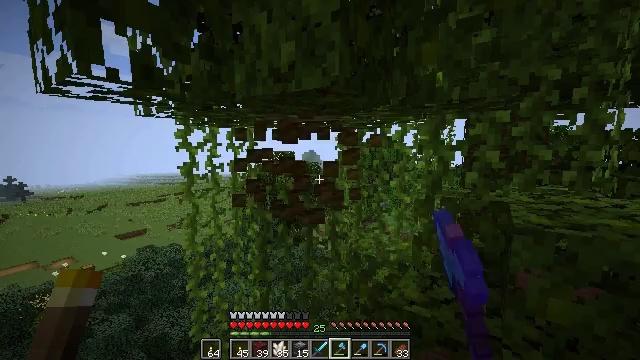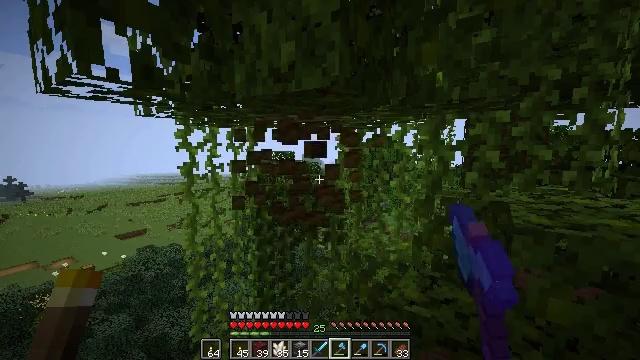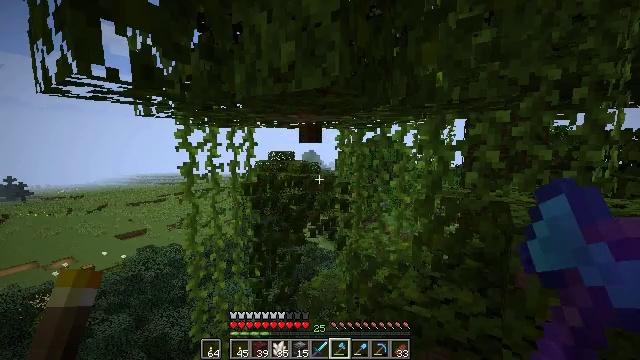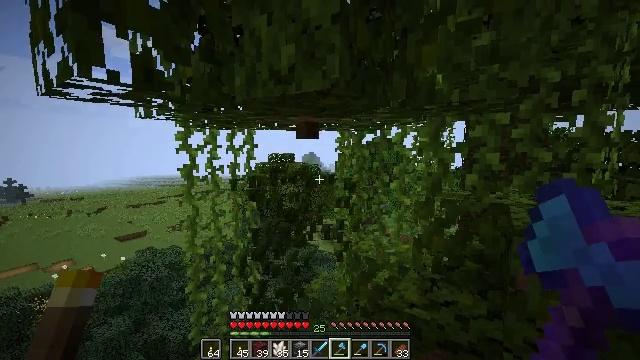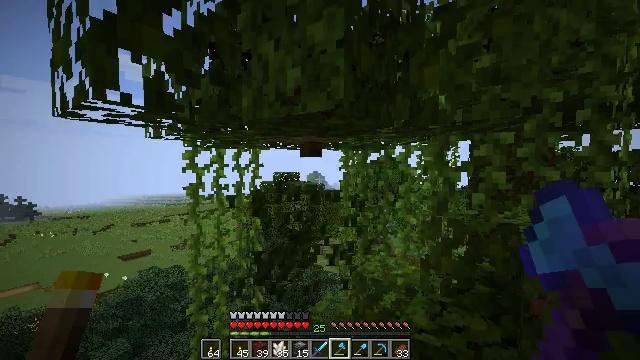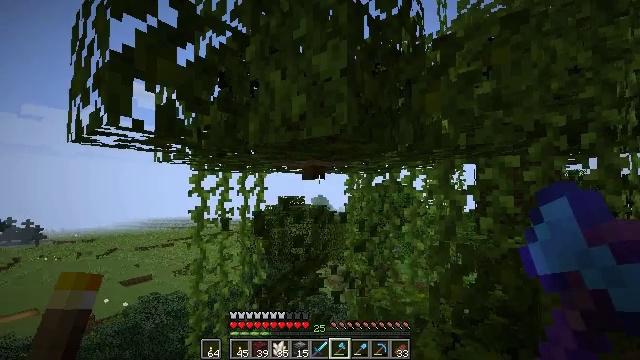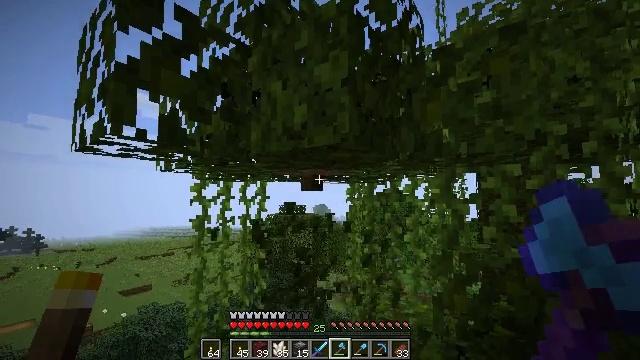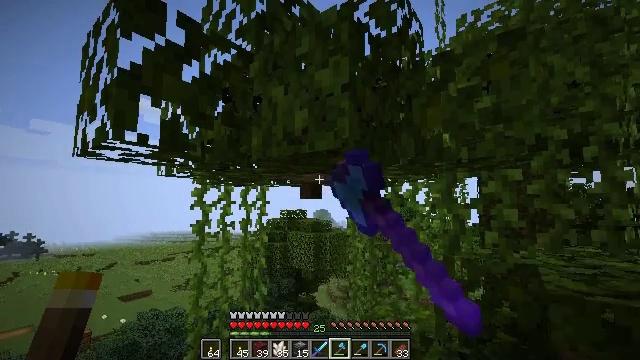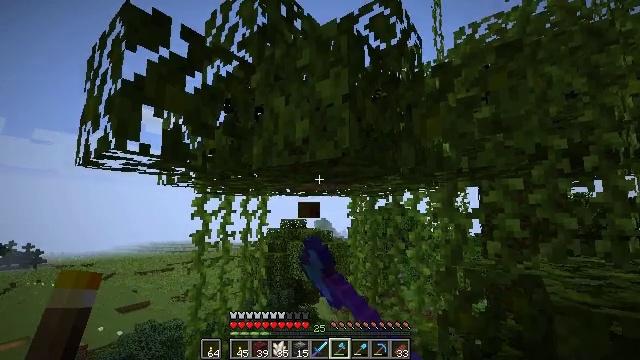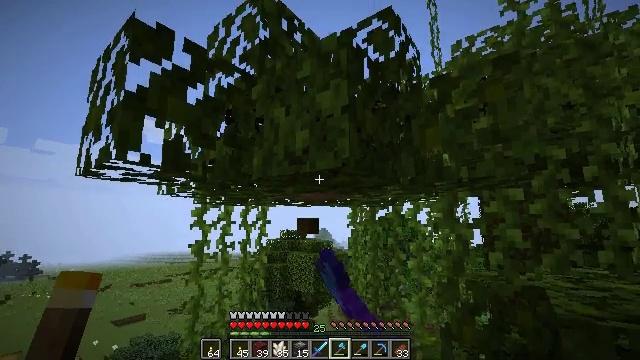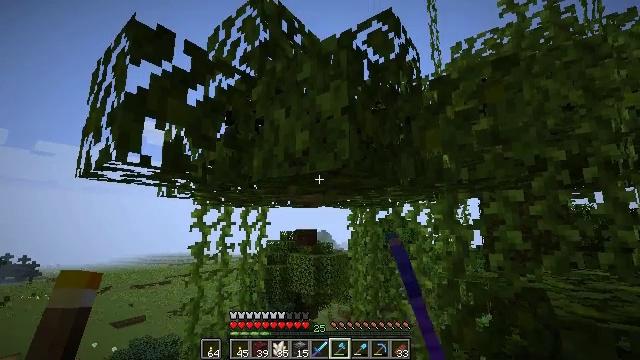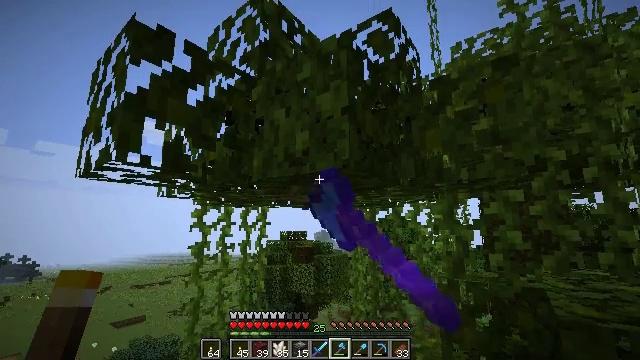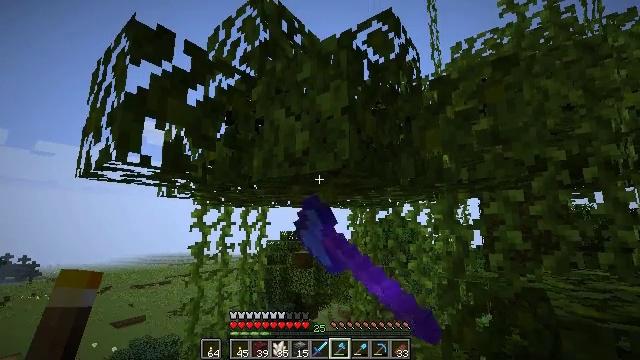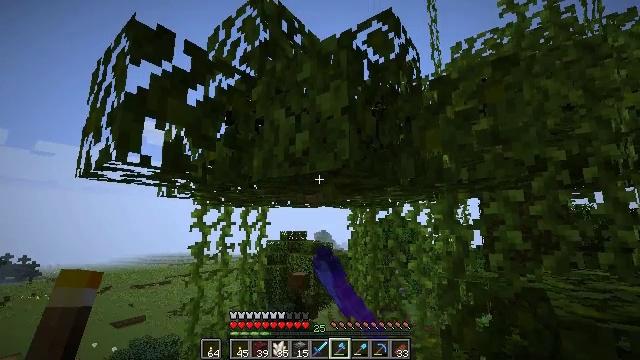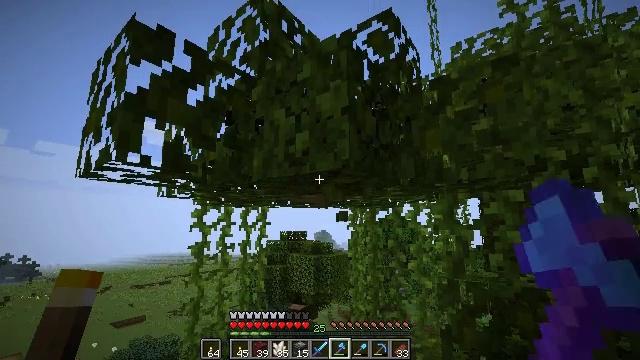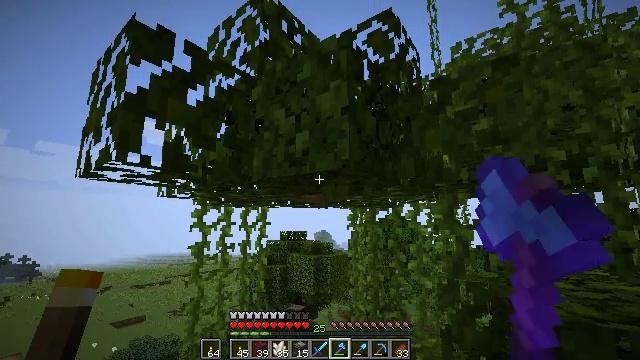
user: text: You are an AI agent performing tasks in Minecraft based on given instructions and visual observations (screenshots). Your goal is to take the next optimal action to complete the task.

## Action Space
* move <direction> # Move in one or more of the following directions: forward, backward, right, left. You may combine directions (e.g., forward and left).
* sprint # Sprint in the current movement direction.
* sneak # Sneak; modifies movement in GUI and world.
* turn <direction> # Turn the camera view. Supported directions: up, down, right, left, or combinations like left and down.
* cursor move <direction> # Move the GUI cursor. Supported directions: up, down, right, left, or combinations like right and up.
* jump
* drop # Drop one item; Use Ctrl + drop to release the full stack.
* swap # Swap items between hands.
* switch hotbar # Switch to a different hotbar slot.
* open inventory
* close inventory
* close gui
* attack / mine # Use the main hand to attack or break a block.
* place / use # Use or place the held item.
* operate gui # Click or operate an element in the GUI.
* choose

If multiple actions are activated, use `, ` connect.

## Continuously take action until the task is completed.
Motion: motion action
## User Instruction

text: Collect jungle leaves by breaking them.
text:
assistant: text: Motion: attack / mine
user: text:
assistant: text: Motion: attack / mine
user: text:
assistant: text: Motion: attack / mine
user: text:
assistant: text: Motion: turn left and up, attack / mine
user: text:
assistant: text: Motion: turn left and up, attack / mine
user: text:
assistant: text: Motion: turn up, attack / mine
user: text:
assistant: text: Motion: turn up, attack / mine
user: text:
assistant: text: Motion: turn up, attack / mine
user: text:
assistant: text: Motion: turn up, attack / mine
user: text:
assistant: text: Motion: attack / mine
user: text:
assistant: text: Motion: attack / mine
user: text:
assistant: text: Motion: attack / mine
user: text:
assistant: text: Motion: attack / mine
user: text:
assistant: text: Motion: attack / mine
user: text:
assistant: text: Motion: attack / mine
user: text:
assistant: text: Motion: attack / mine
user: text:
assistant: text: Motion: attack / mine
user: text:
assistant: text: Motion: attack / mine
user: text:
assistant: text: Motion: move forward, attack / mine
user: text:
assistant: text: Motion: move forward, attack / mine
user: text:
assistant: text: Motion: attack / mine
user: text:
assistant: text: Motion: attack / mine
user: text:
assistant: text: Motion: attack / mine
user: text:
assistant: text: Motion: attack / mine
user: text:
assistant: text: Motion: attack / mine
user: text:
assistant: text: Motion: attack / mine
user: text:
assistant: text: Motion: attack / mine
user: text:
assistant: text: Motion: attack / mine
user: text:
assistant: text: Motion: attack / mine
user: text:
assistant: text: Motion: attack / mine